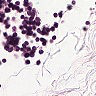
Metastatic tissue present: no